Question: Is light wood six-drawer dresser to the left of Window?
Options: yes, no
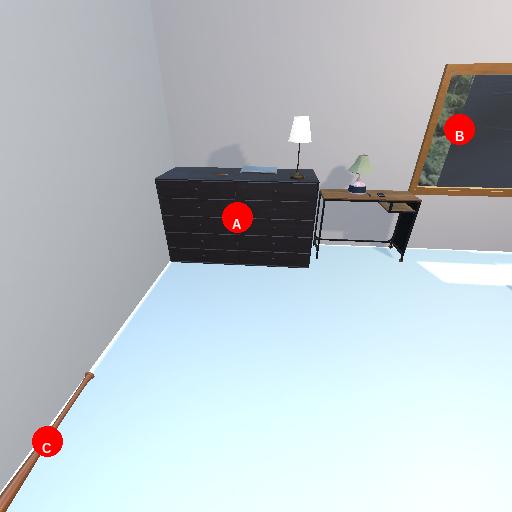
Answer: yes